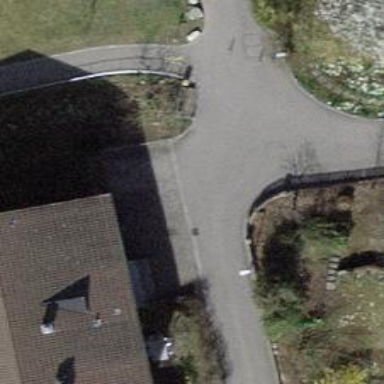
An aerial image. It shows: Bollard.